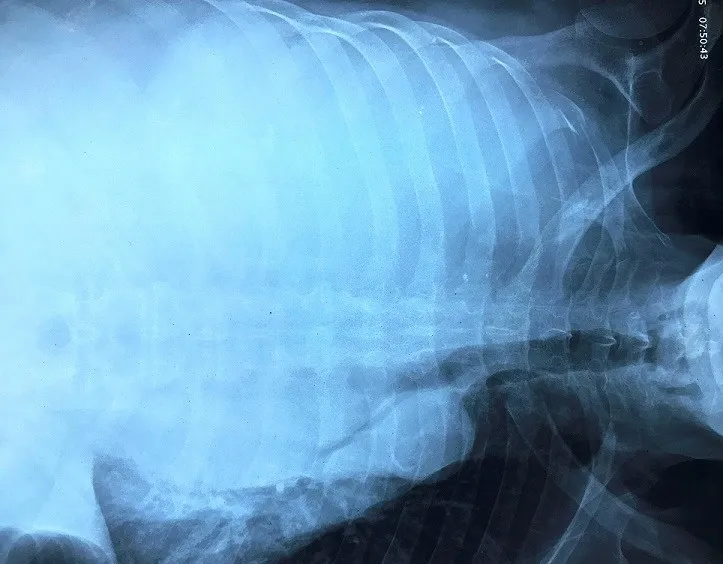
Chest radiography (X-ray) showing abundant right thorax effusion.
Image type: radiology (x_ray)